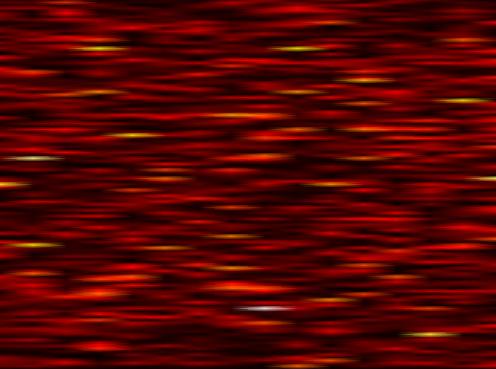
Label: FOFDM